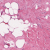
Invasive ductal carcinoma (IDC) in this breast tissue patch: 0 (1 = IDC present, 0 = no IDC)